Interaction volume radius: 5 \u00c5
Interaction volume height: 35 \u00c5
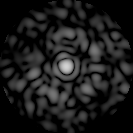
Disorder parameter: 0.876